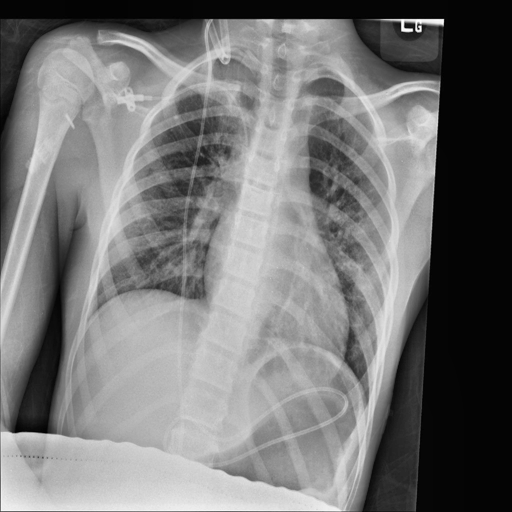
Finding: NORMAL